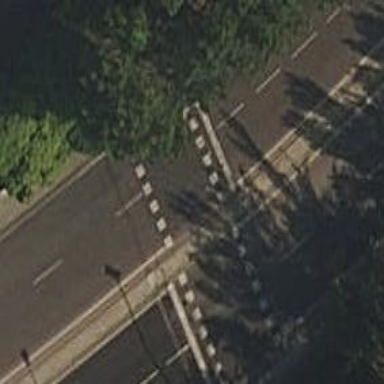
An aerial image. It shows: Traffic signals at road crossing.